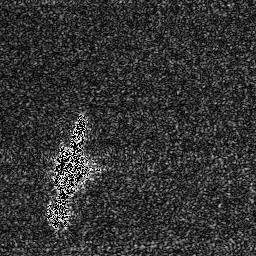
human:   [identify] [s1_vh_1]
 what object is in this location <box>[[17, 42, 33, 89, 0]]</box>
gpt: <ref>1 large ship at the left</ref>